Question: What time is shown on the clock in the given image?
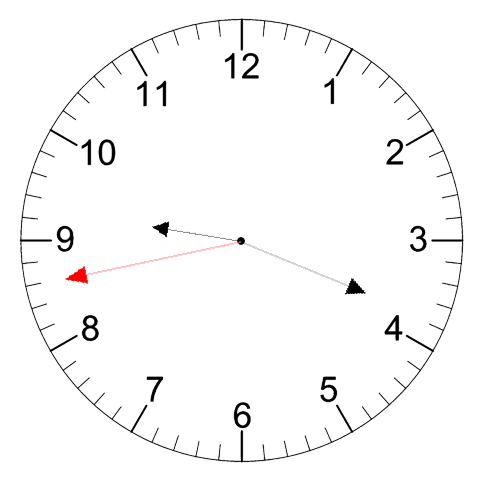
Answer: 09:18:43